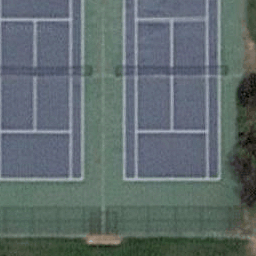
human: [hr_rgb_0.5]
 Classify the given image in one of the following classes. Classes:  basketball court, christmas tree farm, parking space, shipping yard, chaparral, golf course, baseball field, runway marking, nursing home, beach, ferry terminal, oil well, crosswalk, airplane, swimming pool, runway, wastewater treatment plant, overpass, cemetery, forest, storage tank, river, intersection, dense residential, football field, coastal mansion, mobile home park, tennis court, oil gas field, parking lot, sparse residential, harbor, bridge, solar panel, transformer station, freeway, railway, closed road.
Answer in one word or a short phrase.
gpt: tennis court